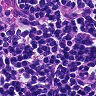
Metastatic tissue present: no